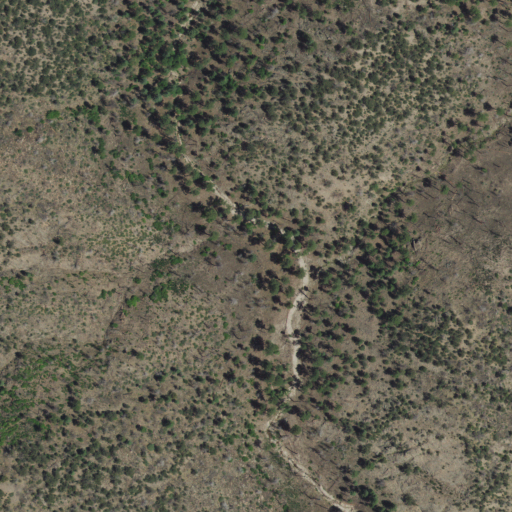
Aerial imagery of valley in New Mexico named Deadman Canyon containing evergreen forest and shrub